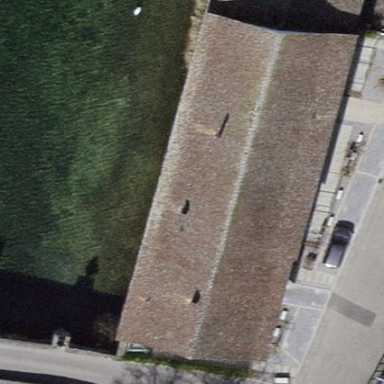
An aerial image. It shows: Terrace building with gabled roof. The roof orientation is along the building's length.